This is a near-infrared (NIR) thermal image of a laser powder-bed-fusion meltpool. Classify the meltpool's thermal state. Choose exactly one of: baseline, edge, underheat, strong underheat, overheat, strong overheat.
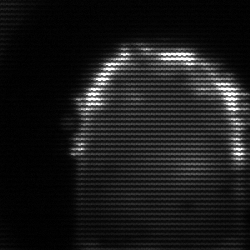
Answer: baseline